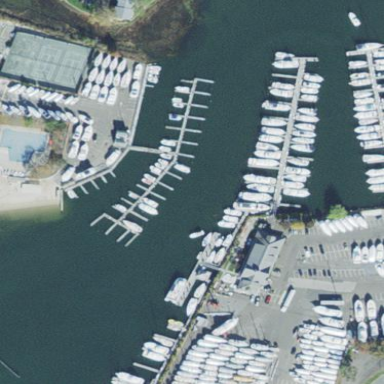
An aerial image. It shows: Marina on leisure land.